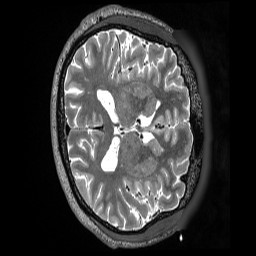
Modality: T2w
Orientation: axial
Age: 67
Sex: female